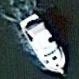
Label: Civil_yacht